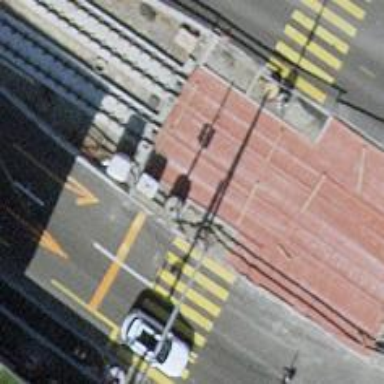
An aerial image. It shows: Tram crossing with traffic signals.